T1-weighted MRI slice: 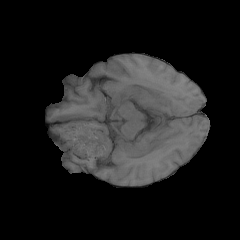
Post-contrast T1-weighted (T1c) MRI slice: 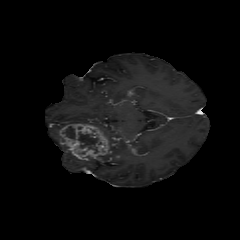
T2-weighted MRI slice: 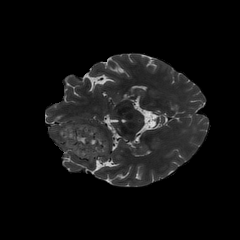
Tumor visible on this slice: yes